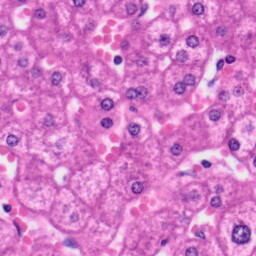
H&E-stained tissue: Liver